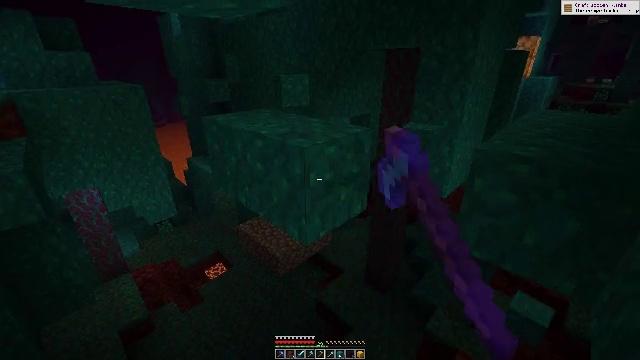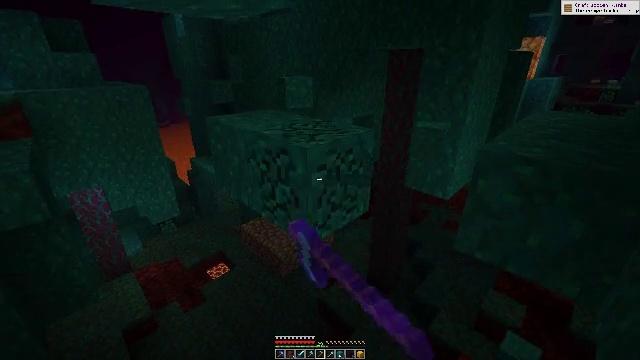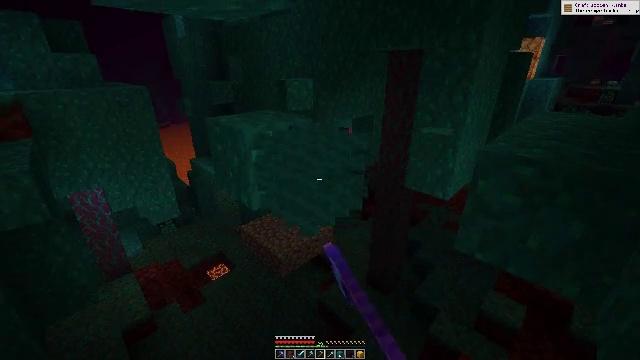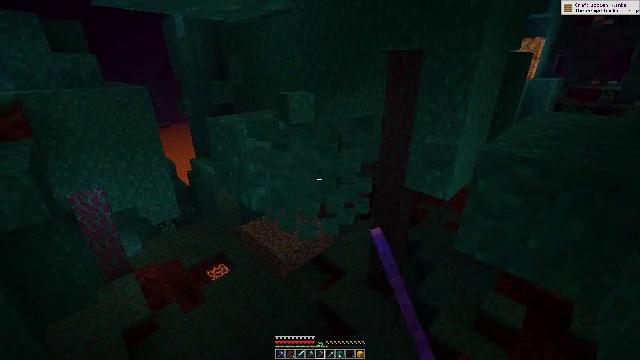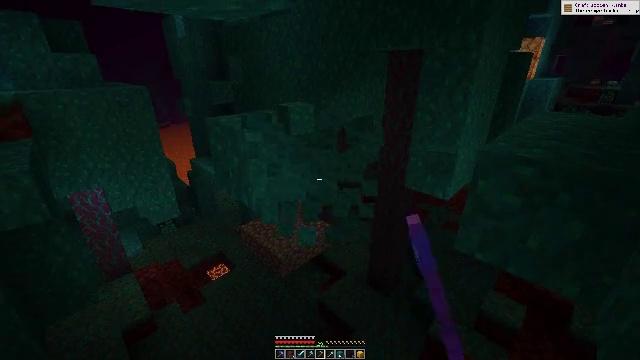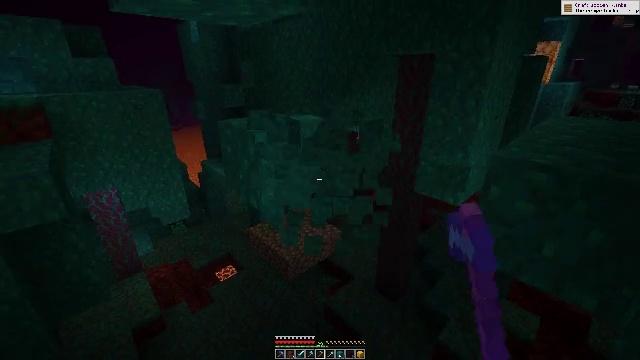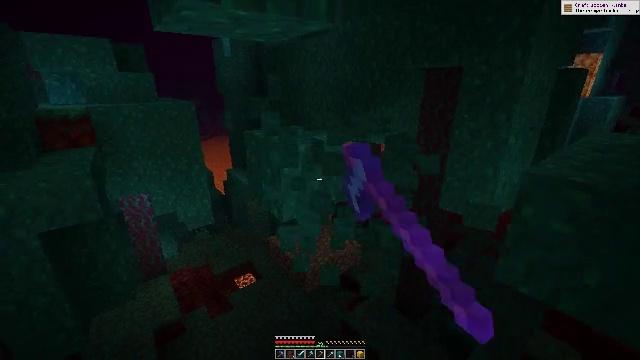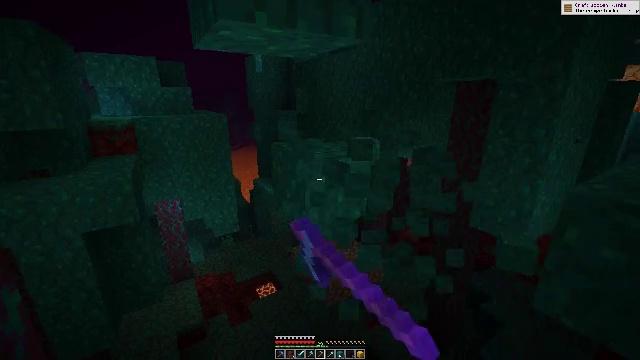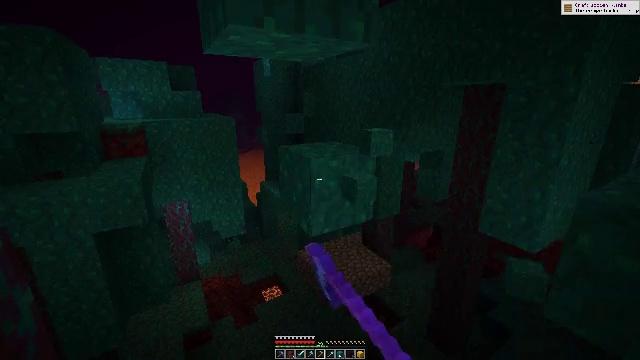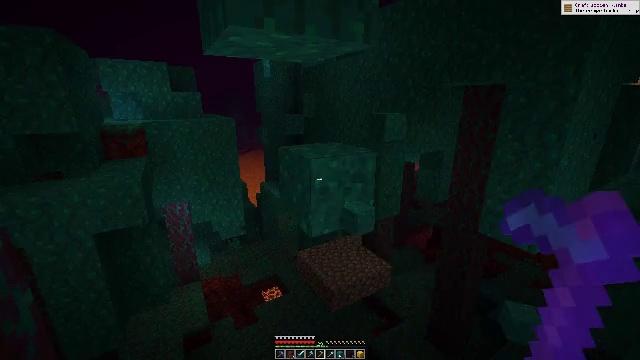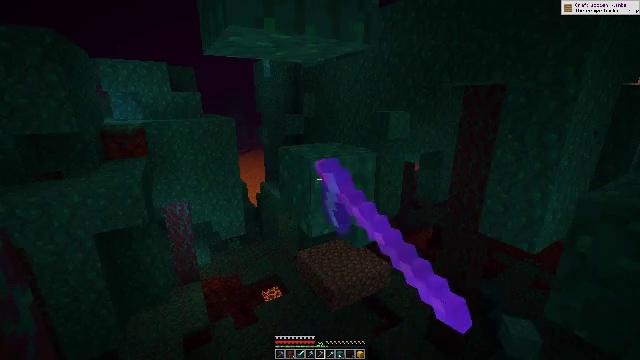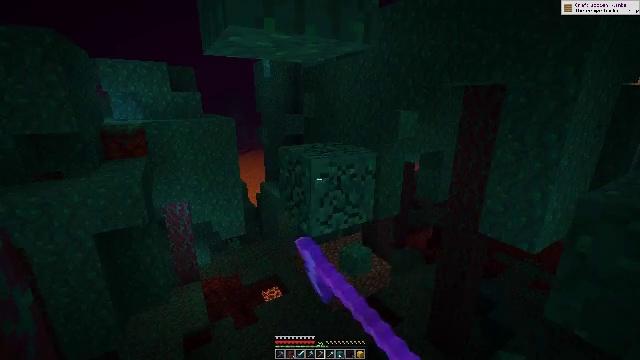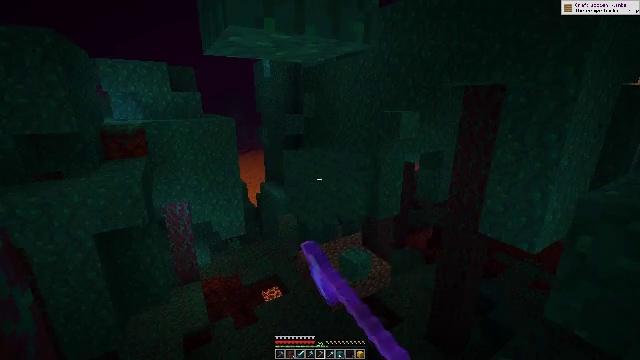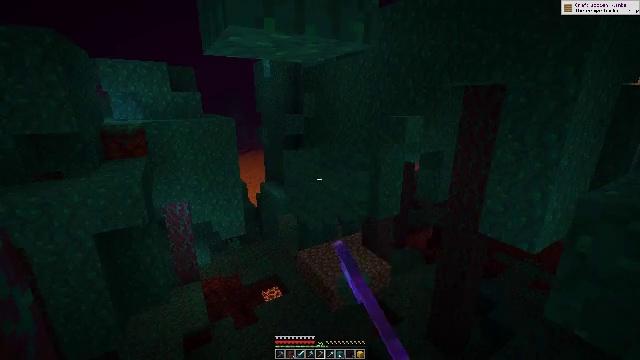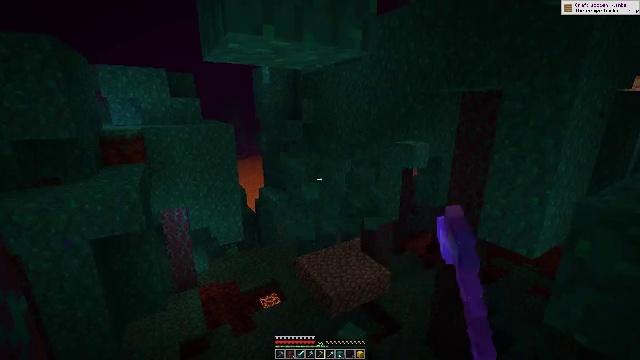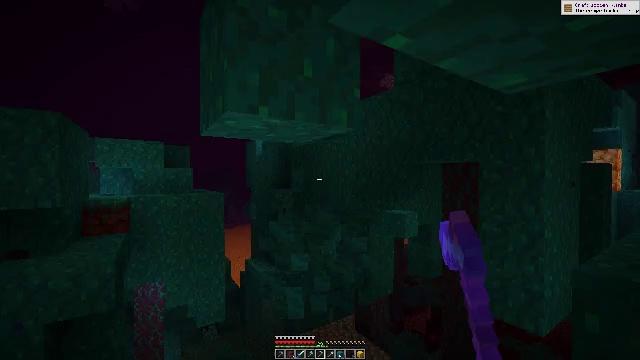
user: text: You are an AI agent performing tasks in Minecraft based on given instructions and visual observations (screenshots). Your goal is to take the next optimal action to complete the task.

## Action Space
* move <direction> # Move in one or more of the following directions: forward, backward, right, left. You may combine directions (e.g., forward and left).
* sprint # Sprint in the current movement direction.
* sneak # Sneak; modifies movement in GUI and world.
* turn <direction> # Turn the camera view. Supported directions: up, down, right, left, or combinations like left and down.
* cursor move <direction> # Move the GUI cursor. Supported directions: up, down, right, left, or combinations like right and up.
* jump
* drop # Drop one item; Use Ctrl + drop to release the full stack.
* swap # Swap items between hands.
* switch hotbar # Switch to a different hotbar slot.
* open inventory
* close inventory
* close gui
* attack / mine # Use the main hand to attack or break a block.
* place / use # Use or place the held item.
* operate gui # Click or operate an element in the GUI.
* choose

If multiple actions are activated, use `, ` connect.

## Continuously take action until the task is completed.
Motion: motion action
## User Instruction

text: Harvest the warped wart block in the Nether.
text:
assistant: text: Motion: attack / mine
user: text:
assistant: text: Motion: attack / mine
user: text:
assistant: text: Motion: attack / mine
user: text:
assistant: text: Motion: attack / mine
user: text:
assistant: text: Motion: turn left, attack / mine
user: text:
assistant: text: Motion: turn left and up, attack / mine
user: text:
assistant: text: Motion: turn left and up, attack / mine
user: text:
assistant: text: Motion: turn left, attack / mine
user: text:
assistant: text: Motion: attack / mine
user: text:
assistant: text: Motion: attack / mine
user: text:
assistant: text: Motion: attack / mine
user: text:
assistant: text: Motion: attack / mine
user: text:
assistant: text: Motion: attack / mine
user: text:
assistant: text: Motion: turn up, attack / mine
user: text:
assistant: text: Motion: turn right and up, attack / mine
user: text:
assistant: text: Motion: turn up, attack / mine
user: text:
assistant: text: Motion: turn left and up, attack / mine
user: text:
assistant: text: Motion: turn up, attack / mine
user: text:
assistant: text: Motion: no_op
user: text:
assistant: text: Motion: no_op
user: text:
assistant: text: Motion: no_op
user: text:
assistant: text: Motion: turn left and down
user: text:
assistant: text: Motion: turn down, attack / mine
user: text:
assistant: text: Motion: attack / mine
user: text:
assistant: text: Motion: attack / mine
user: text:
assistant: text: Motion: attack / mine
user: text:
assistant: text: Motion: attack / mine
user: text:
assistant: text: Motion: attack / mine
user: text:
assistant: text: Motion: turn right, attack / mine
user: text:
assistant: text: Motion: turn right and up, attack / mine